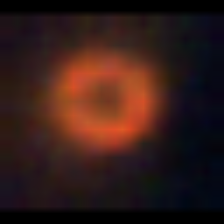
Taxon: NanoPlankton
Group: Other